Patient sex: M
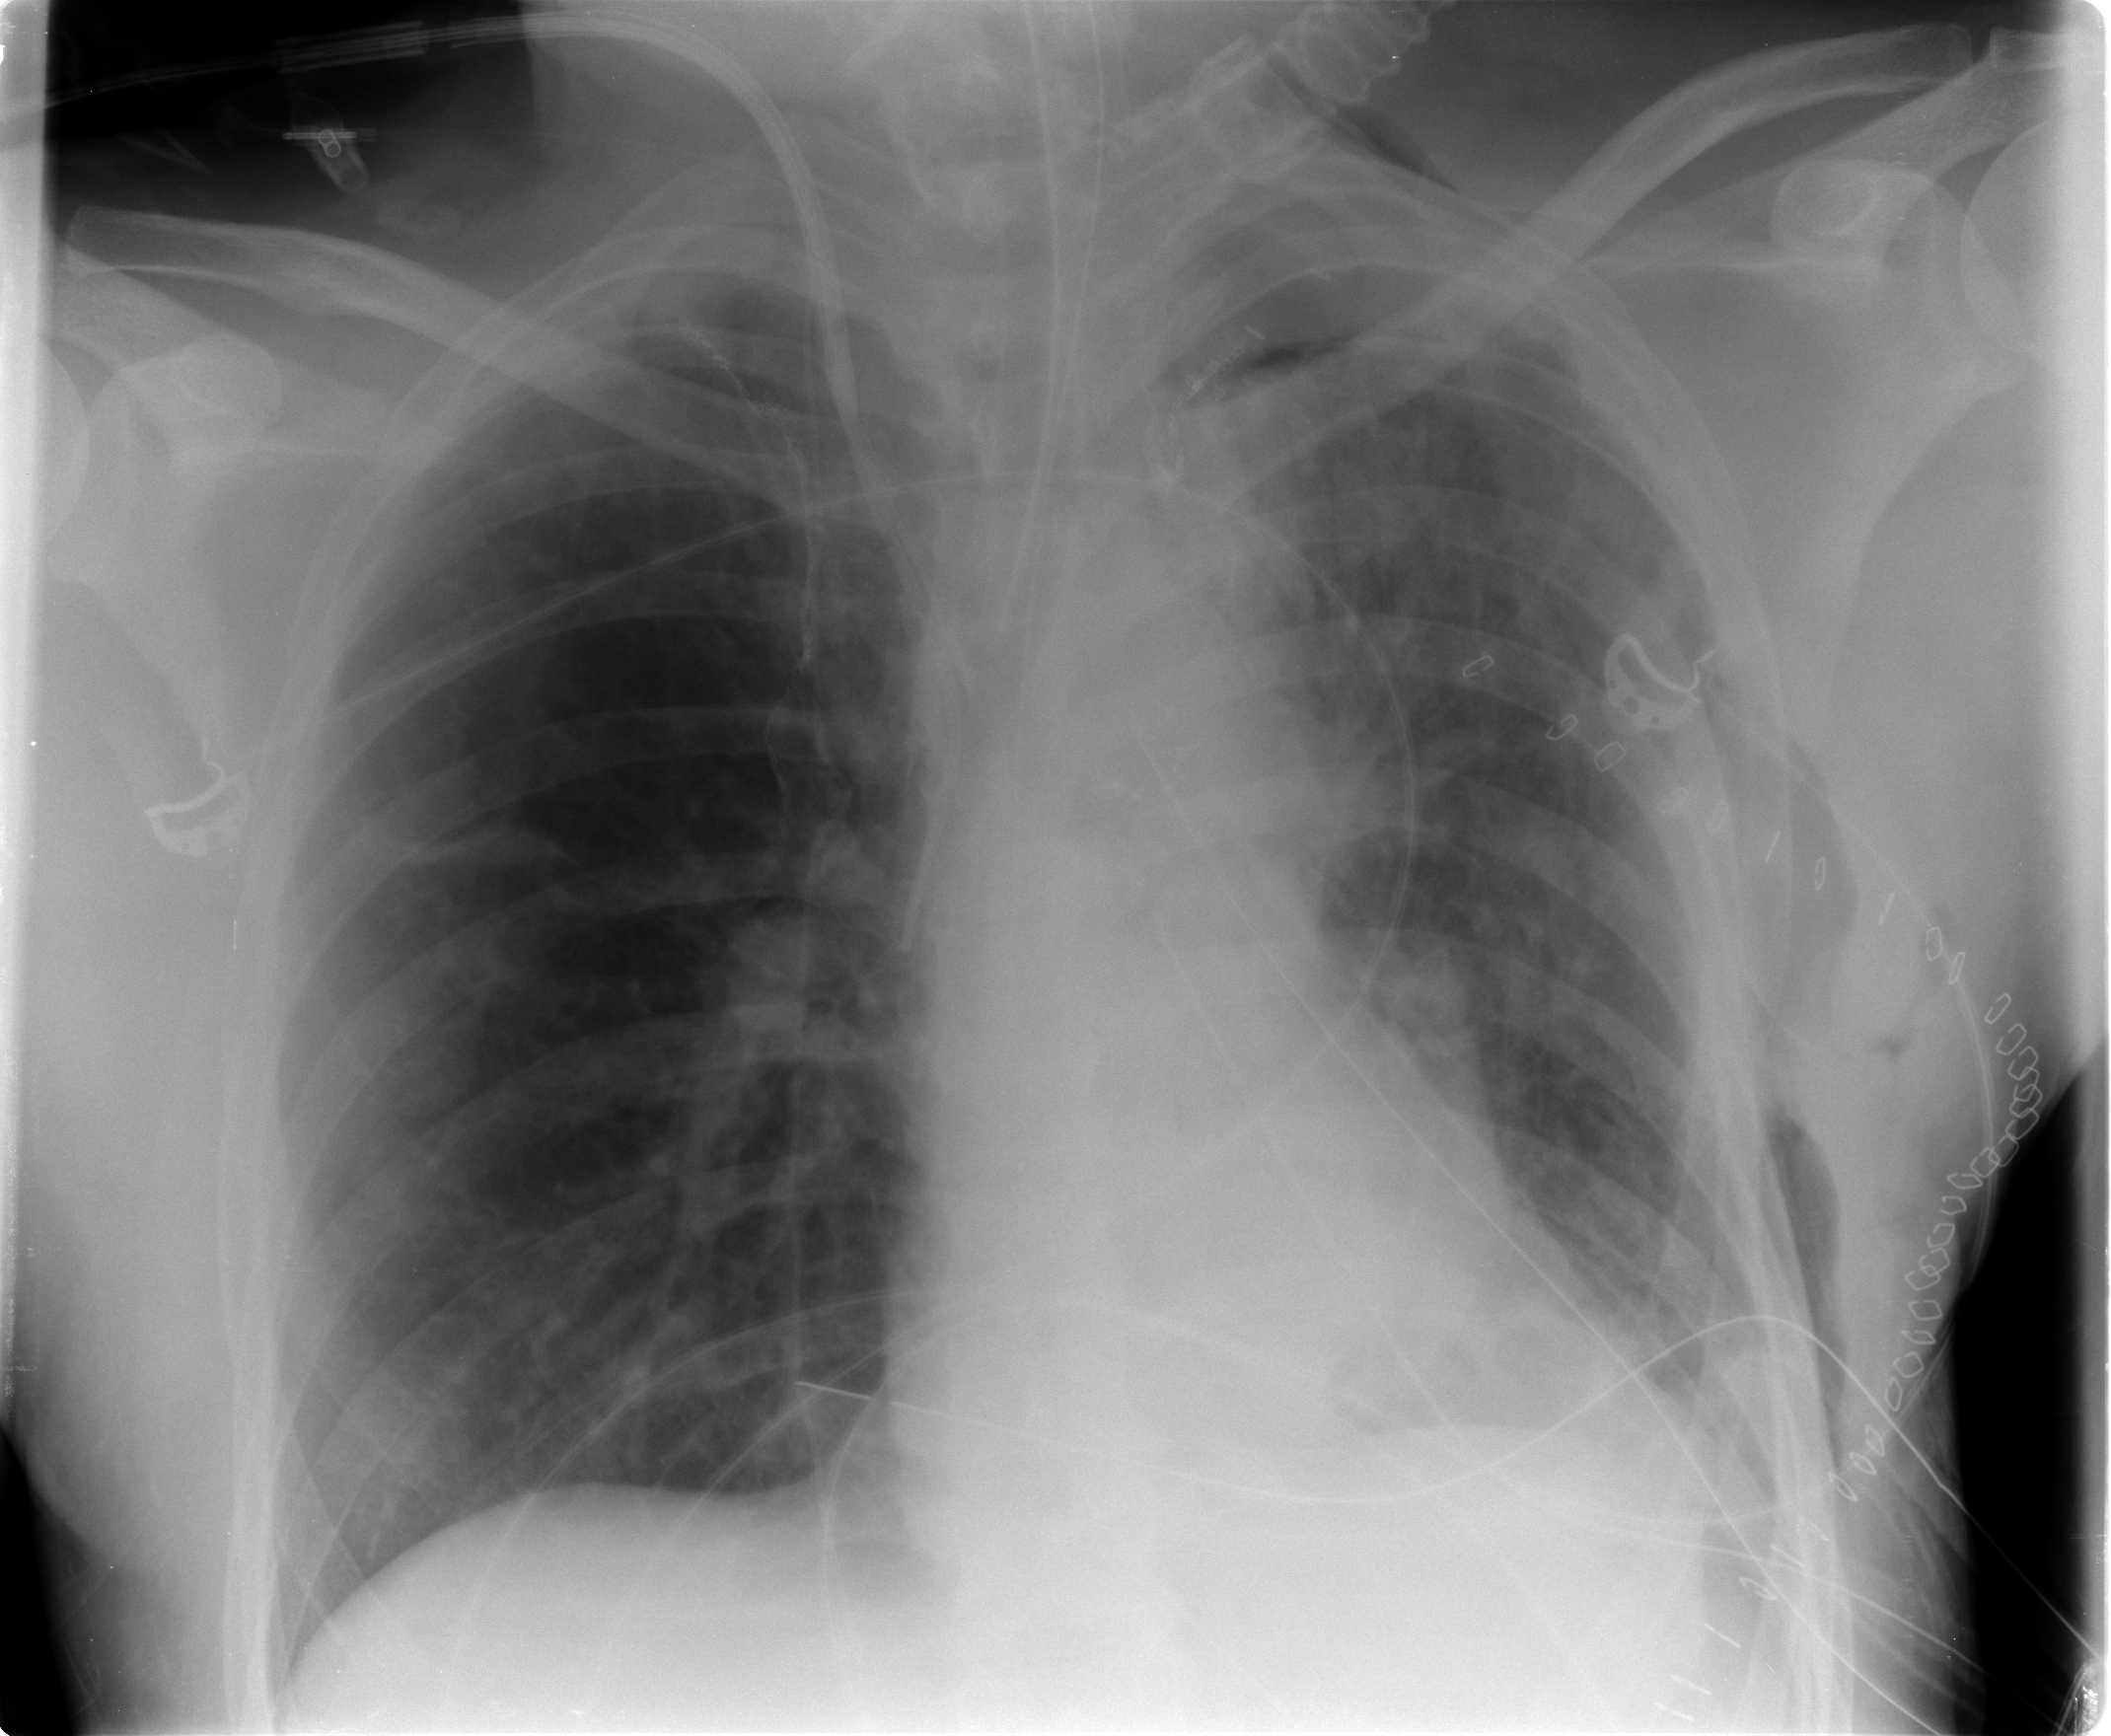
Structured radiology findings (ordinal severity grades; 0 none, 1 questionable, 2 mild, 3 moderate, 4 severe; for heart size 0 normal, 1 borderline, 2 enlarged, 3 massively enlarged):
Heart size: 0
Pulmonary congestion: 0
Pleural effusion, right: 0
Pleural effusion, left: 2
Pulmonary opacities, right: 0
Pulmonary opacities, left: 2
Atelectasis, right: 0
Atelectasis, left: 2